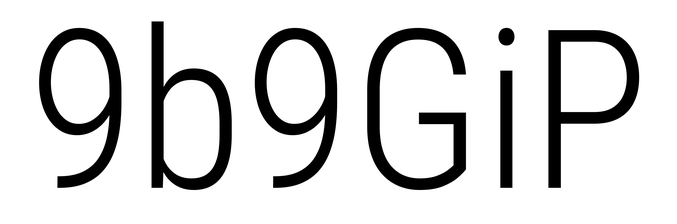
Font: Roboto_Condensed_Light